Question: I am currently building a chat window and now I am focusing on the styling part. I have set its attributes to fit any window size. But I am having some issue with the 'div id="bottomPanel"'. Inside that div I have a textarea that is overlapping and not fitting in properly. I tried changing the position to relative but it is not resolving the issue: How can I the 'bottomPanel' div to fit properly and get the button to be to the right side? <URL>
Something like this :

'''
html, body {
width: 100%;
height: 100%;
}
body {
position: relative;
}
#wrapper {
position: absolute;
top: 0;
bottom: 0;
left: 0;
right: 0;
border: 1px solid #333;
}
#upperPanel {
position: absolute;
top: 0;
left: 0;
right: 0;
bottom: 100px;
}
#chat {
position: absolute;
top: 0;
bottom: 0;
left: 0;
right: 200px;
background: #666;
overflow: auto;
}
#friends {
position: absolute;
top: 0;
bottom: 0;
width: 200px;
right: 0;
background: #999;
overflow: auto;
}
#friends ul {
text-align: right;
}
#bottomPanel {
height: 100px;
background: #EEE;
position: absolute;
bottom: 0px;
left: 0px;
right: 0px;
}
#bottomPanel textarea {
position: absolute;
top: 10px;
bottom: 10px;
left: 10px;
right: 120px;
resize: none;
}
#bottomPanel input[type=submit] {
position: absolute;
top: 10px;
bottom: 10px;
right: 10px;
width: 100px;
}
textarea {
width: 100%;
height: 100%;
position: relative;
}
'''
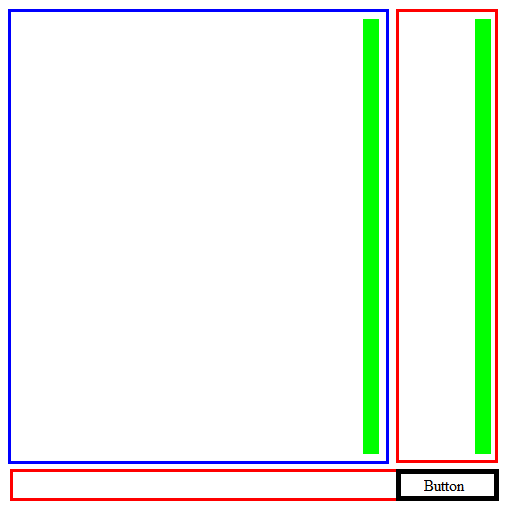
Answer: Here is the <URL>
<URL>. The solution is to use a 100% wide and tall textarea wrapped inside desired size div.
In my example, I recycled '#bottomPanel' instead of adding a new div. I adjusted padding so that its inner dimensions matches the desired size of textarea. The important rules are:
'''
#bottomPanel {
background: #EEE;
position: absolute;
bottom: 0px;
left: 0px;
right: 0px;
/* CHANGED */
height: 80px;
padding: 10px 120px 10px 10px;
}
#bottomPanel textarea {
resize: none;
/* CHANGED */
box-sizing: border-box;
margin: 0;
width: 100%;
height: 100%;
}
#bottomPanel input[type=submit] {
position: absolute;
top: 10px;
bottom: 10px;
right: 10px;
width: 100px;
}
'''